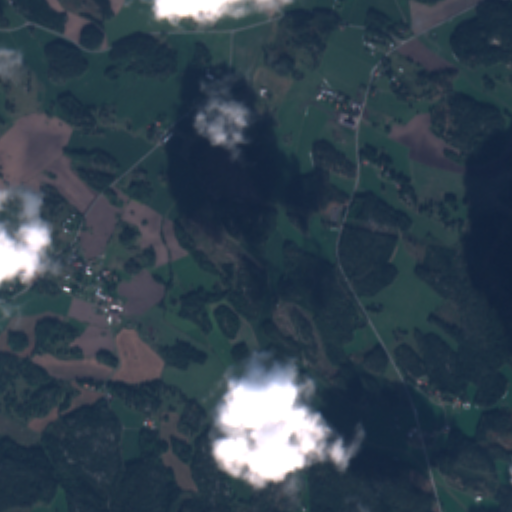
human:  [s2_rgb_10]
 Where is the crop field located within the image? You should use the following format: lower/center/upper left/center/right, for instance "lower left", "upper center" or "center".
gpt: The crop field is located in the lower right of the image.
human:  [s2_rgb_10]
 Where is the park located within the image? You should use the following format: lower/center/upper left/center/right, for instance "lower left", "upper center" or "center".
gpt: The park is located in the upper right of the image.
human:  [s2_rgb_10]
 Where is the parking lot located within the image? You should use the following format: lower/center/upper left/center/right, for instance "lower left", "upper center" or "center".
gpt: The parking lot is located in the lower right of the image.
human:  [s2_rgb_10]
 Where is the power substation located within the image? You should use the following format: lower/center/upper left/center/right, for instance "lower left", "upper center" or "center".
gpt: The power substation is located in the center right of the image.
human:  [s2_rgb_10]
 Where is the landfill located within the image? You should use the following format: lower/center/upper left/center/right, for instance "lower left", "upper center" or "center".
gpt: There is no landfill in the image.